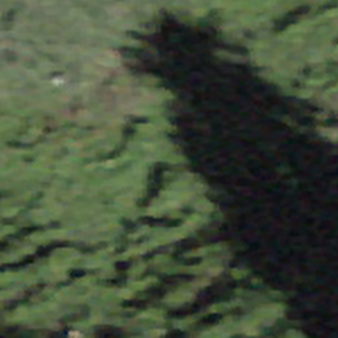
Label: other